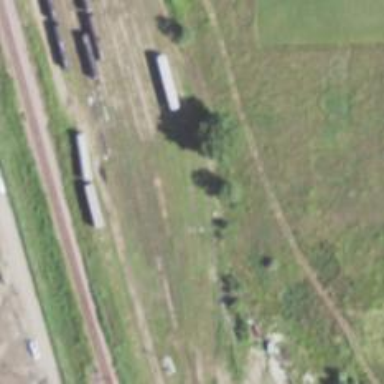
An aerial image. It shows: Railway yard in service.